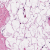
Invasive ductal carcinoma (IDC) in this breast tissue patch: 0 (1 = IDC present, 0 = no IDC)